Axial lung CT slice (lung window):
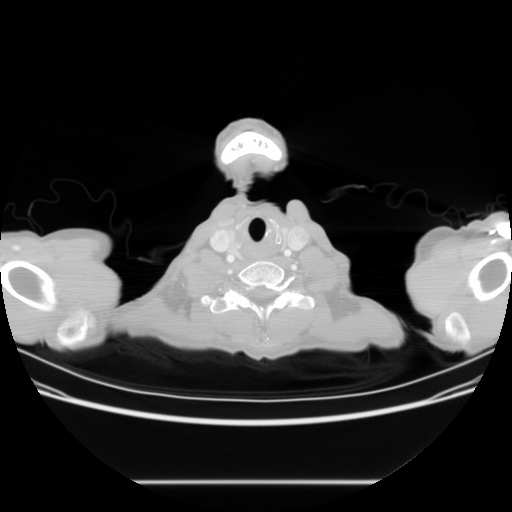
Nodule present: no